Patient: sex F, age 74
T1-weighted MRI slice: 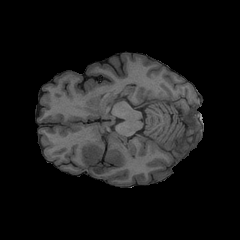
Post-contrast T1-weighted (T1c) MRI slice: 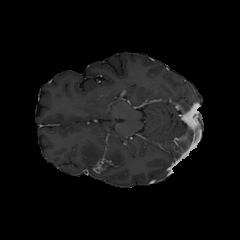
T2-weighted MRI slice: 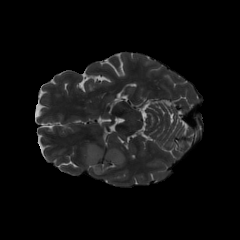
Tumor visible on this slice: yes
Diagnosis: Glioblastoma, IDH-wildtype
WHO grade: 4